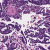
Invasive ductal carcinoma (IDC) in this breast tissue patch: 1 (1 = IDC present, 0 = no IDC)